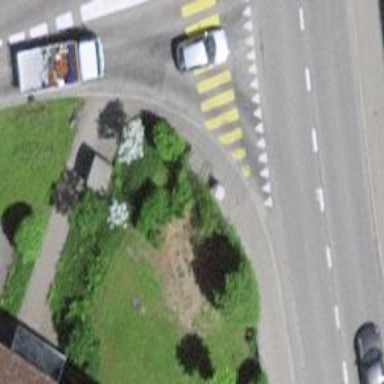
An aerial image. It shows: Kerb barrier.